Question: Suppose there are 2 sheets Run1 and Run2 in excel. Both have a column say PassCount. How can we compare PassCount on Run1 and Run2 for greater value such that, if PassCount in Run2 is higher than PassCount from Run1 then Run2 entry should be highlighted in green else it should be red
Run2

Run1 Run 1 is exactly the same sheet with different values.
Now, what I need is: If(C3 of sheet Run18 > C3 of sheet Run17) then highlight C3 of Run18 in green else highlight it in red. This will show if the current result is better than the previous result or not.
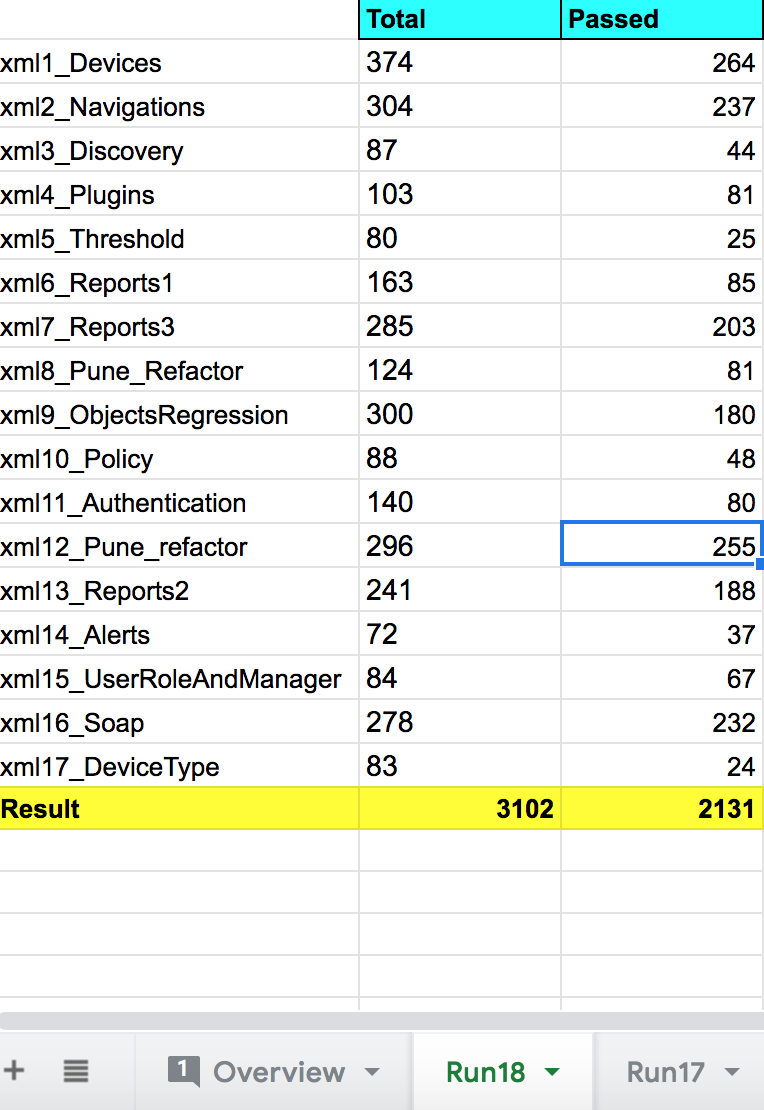
Answer: ### green color:
'''
=COUNTIF(C2, ">"&INDIRECT("Run18!C2"))
'''
### red color:
'''
=COUNTIF(C2, "<="&INDIRECT("Run18!C2"))
'''
<URL>